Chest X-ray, AP view. Patient: 63 years old, sex F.
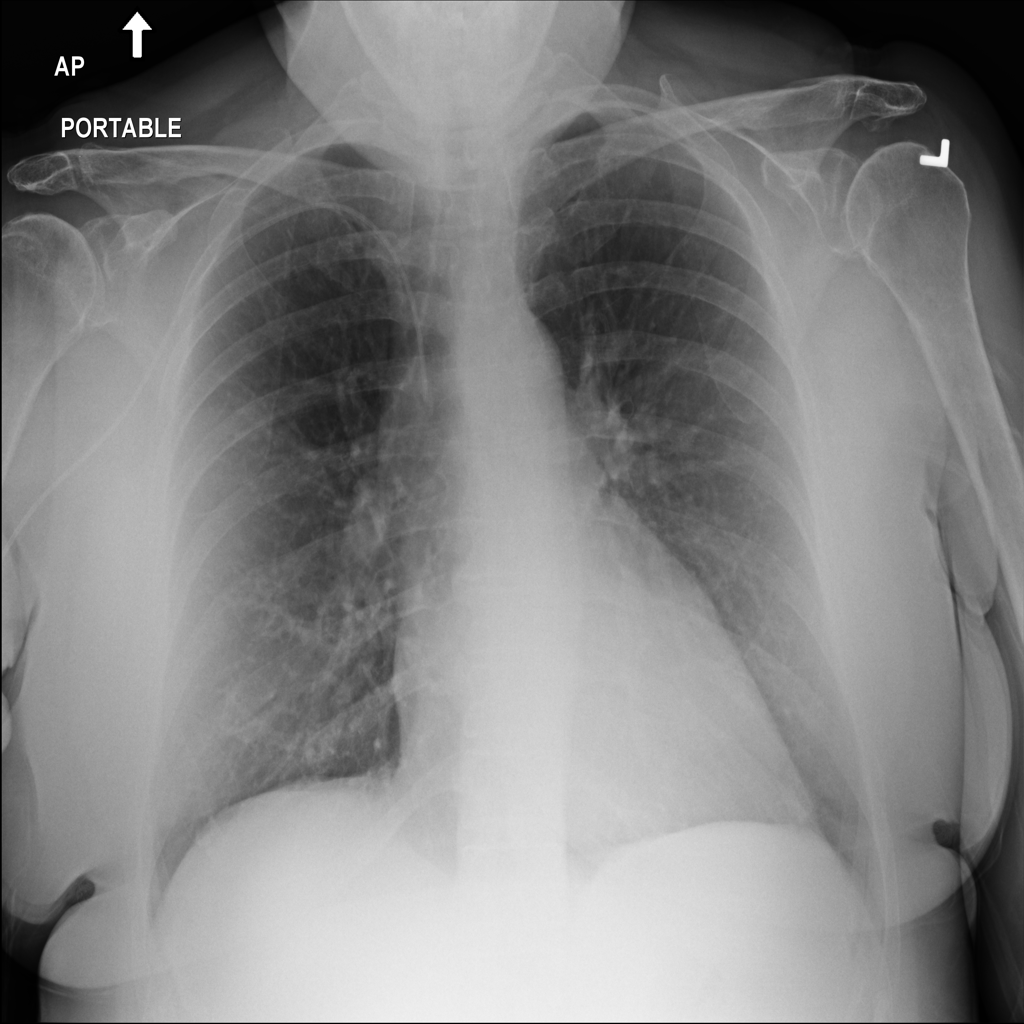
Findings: No Finding